Field crop: tomato
Growth stage: 2
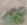
Species: solanum